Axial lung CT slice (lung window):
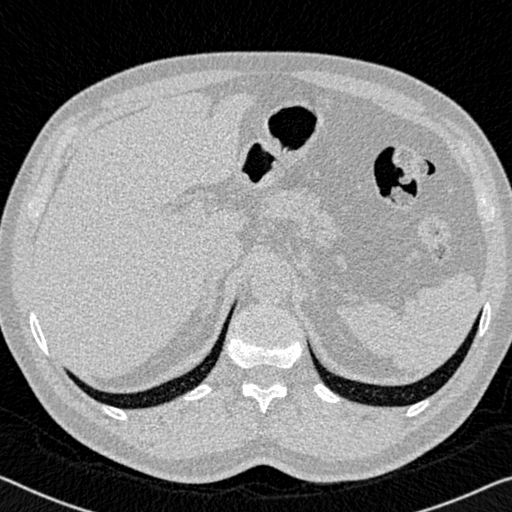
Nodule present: no